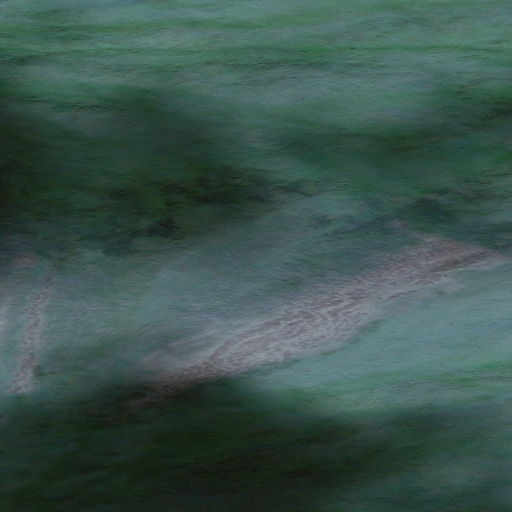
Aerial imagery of ridge(s) in Alaska named Amatusuk Hills containing only unknown